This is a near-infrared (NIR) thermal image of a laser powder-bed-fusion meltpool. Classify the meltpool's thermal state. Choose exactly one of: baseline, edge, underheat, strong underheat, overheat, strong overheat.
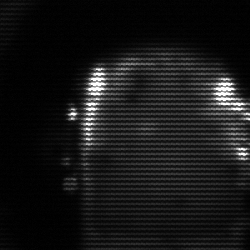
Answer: baseline